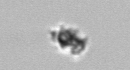
Label: detritus